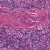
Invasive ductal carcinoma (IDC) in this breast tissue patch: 1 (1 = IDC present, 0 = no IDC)